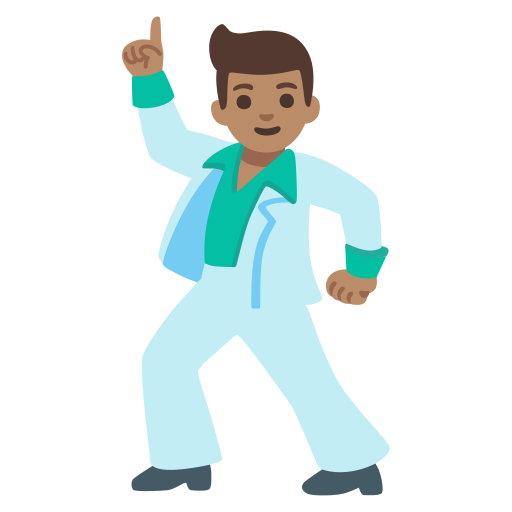
Emoji: 🕺🏽